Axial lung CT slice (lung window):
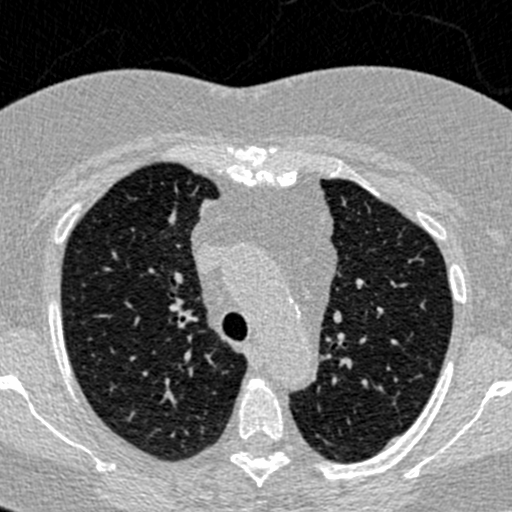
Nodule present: no